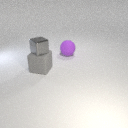
small gray metal cube above large gray rubber cube